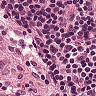
Metastatic tissue present: no